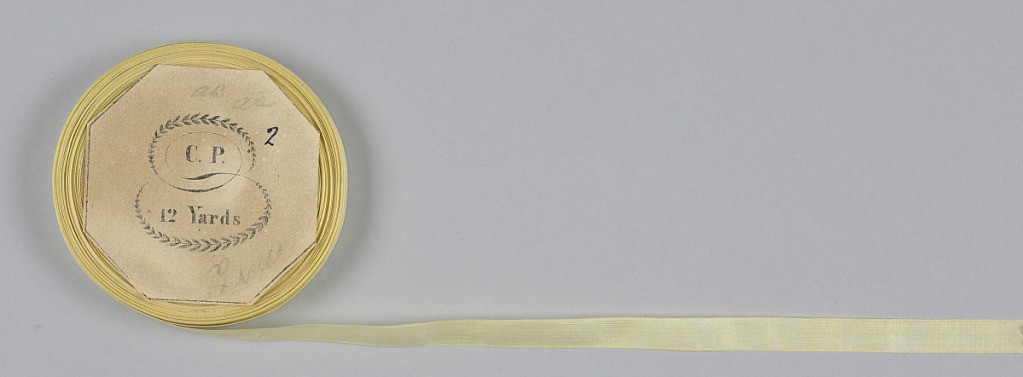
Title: Tape
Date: mid-19th century
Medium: silk Technique: plain weave
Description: Yellow tape or seam binding on a flat wooden spool.